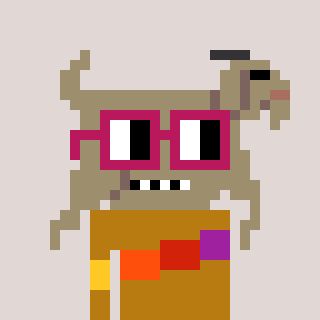
a pixel art character with square dark red glasses, a goat-shaped head and a gold-colored body on a warm background